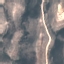
Land use / land cover class: HerbaceousVegetation